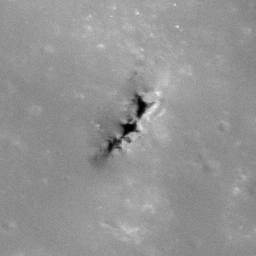
Pit: Copernicus 6a
Host crater: Copernicus
Host type: impact_melt
Lunar coordinates: latitude 10.105, longitude 339.995